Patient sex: F
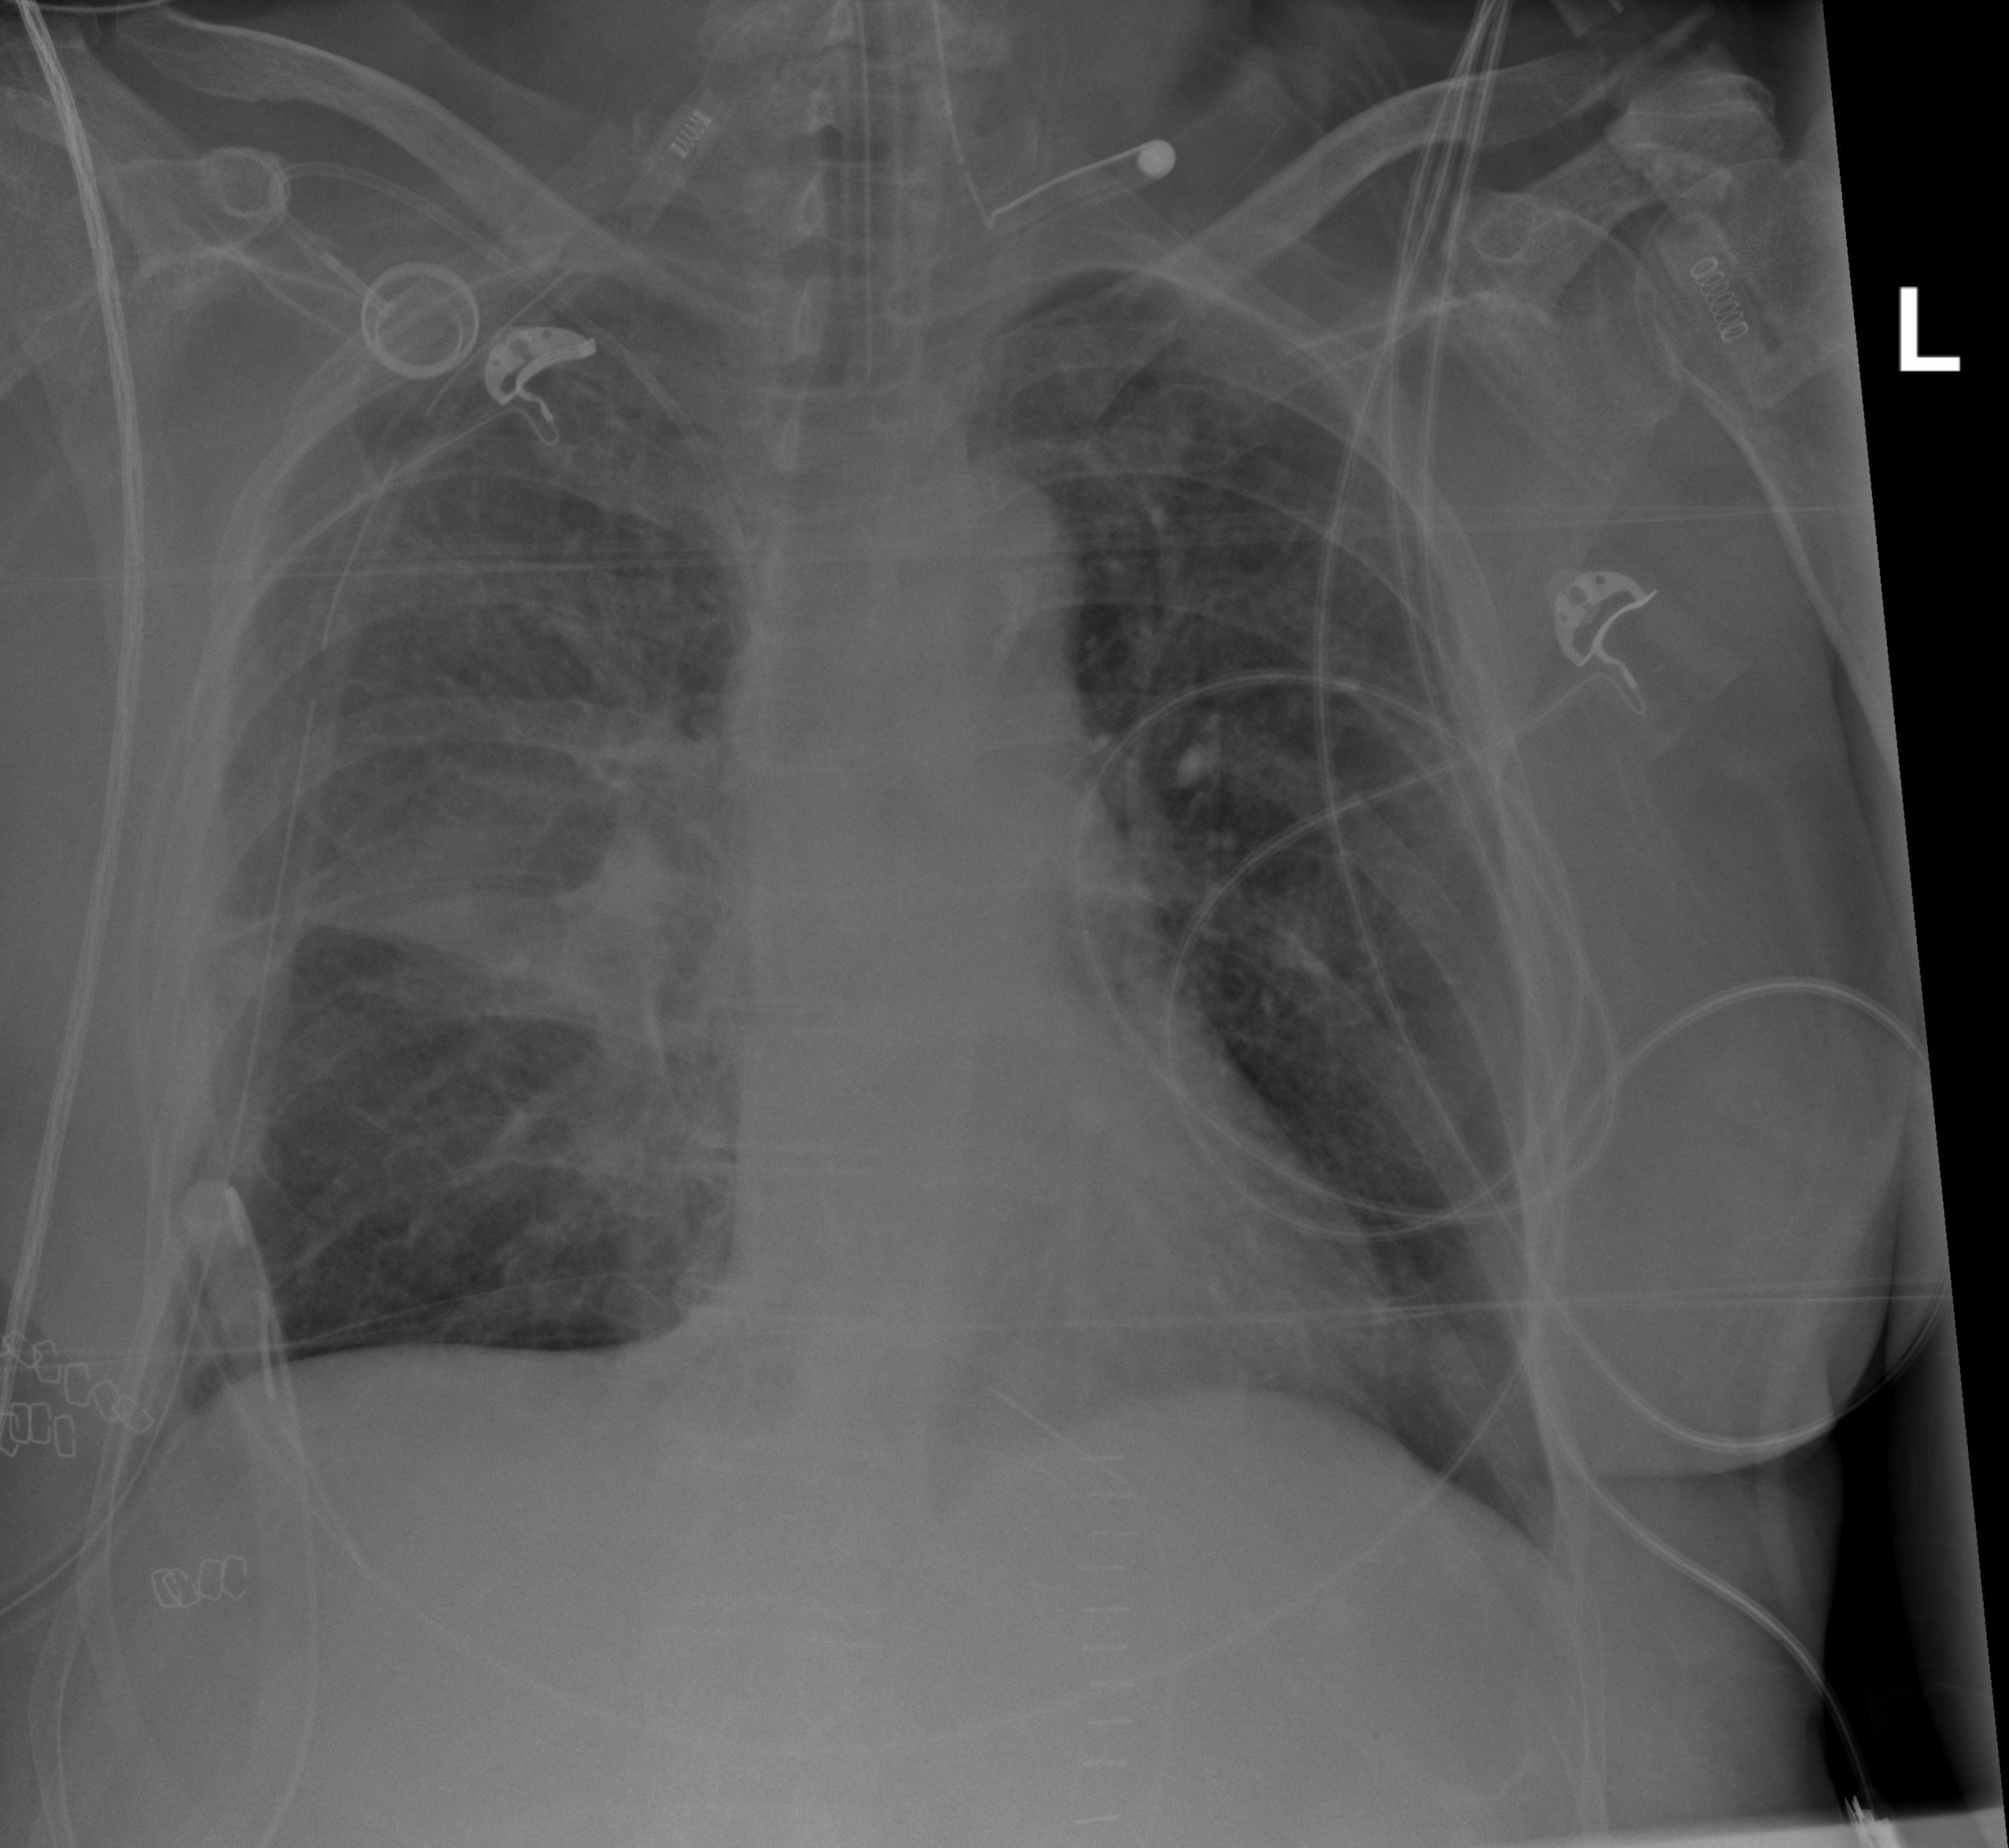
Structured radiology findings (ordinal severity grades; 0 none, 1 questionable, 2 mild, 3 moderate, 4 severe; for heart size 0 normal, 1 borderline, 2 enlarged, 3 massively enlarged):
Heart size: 0
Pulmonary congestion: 0
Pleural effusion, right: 3
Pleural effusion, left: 0
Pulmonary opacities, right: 0
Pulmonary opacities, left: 0
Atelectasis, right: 3
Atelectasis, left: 0